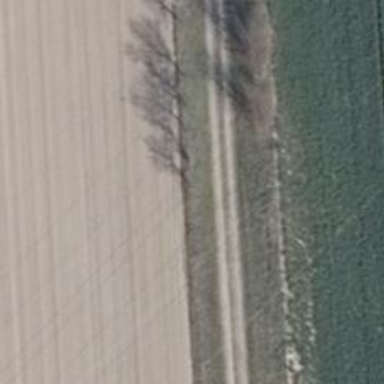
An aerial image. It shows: Row of trees in natural setting.